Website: home-depot
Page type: review-order
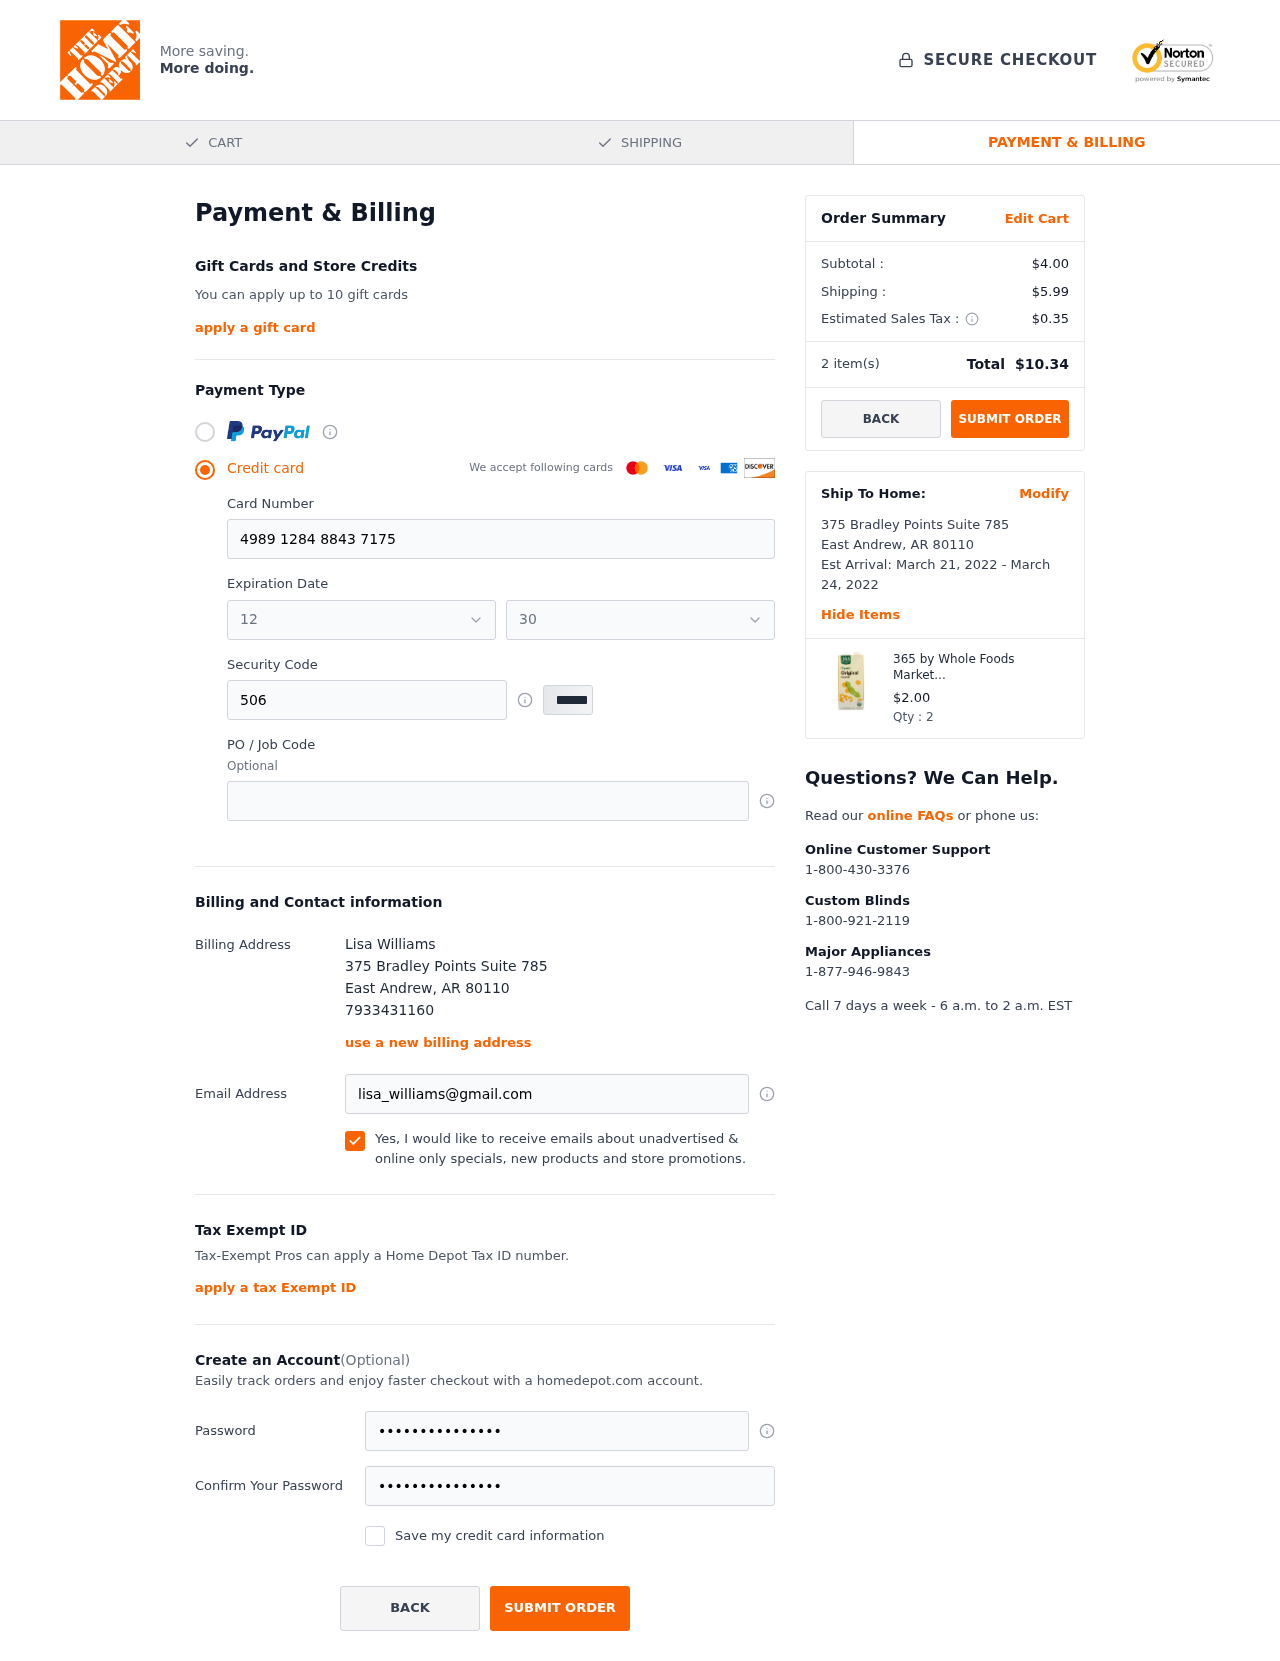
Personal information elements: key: PII_CARD_EXPIRY_MONTH
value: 12
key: PII_CARD_EXPIRY_YEAR
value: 30
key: PII_CITY
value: East Andrew
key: PII_FULLNAME
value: Lisa Williams
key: PII_PHONE
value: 7933431160
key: PII_POSTCODE
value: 80110
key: PII_STATE_ABBR
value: AR
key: PII_STREET
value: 375 Bradley Points Suite 785
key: PII_CARD_NUMBER
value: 4989 1284 8843 7175
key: PII_CARD_CVV
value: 506
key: PII_EMAIL
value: lisa_williams@gmail.com
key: PII_STREET2
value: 375 Bradley Points Suite 785
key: PII_POSTCODE2
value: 80110
Product elements: key: PRODUCT1_NAME
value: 365 by Whole Foods Market, Organic Shelf-Stable Soymilk, Orginal, 32 Fl Oz
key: PRODUCT1_PRICE
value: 2
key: PRODUCT1_QUANTITY
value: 2
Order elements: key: ORDER_SUBTOTAL
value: $4.00
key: ORDER_SHIPPING_COST
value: $5.99
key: ORDER_TAX
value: $0.35
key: ORDER_NUM_ITEMS
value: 2
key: ORDER_TOTAL
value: $10.34
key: ORDER_SHIPPING_DATE
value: March 21, 2022
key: ORDER_DELIVERY_DATE
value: March 24, 2022